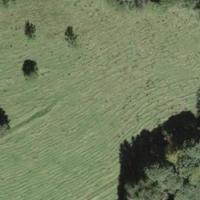
EUNIS habitat code: 25
Species observed at this site:
Plantago media